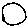
Label: circle